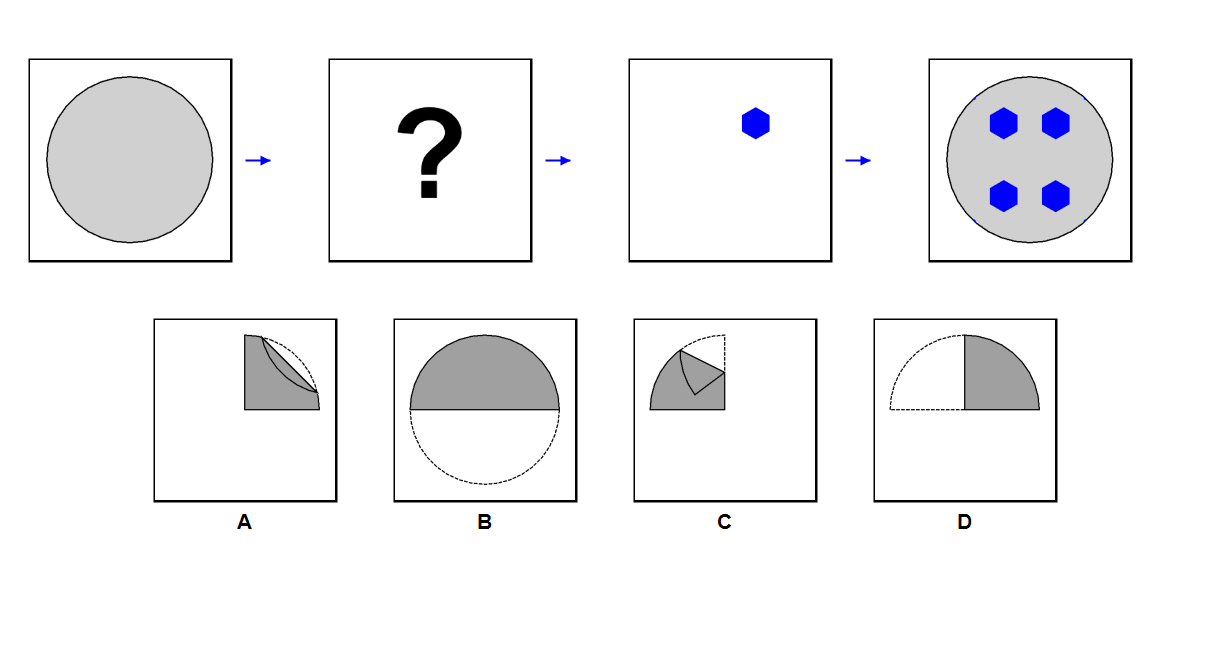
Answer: C